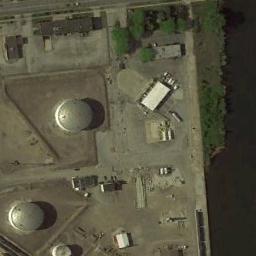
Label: storage_tank